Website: macys
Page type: payment
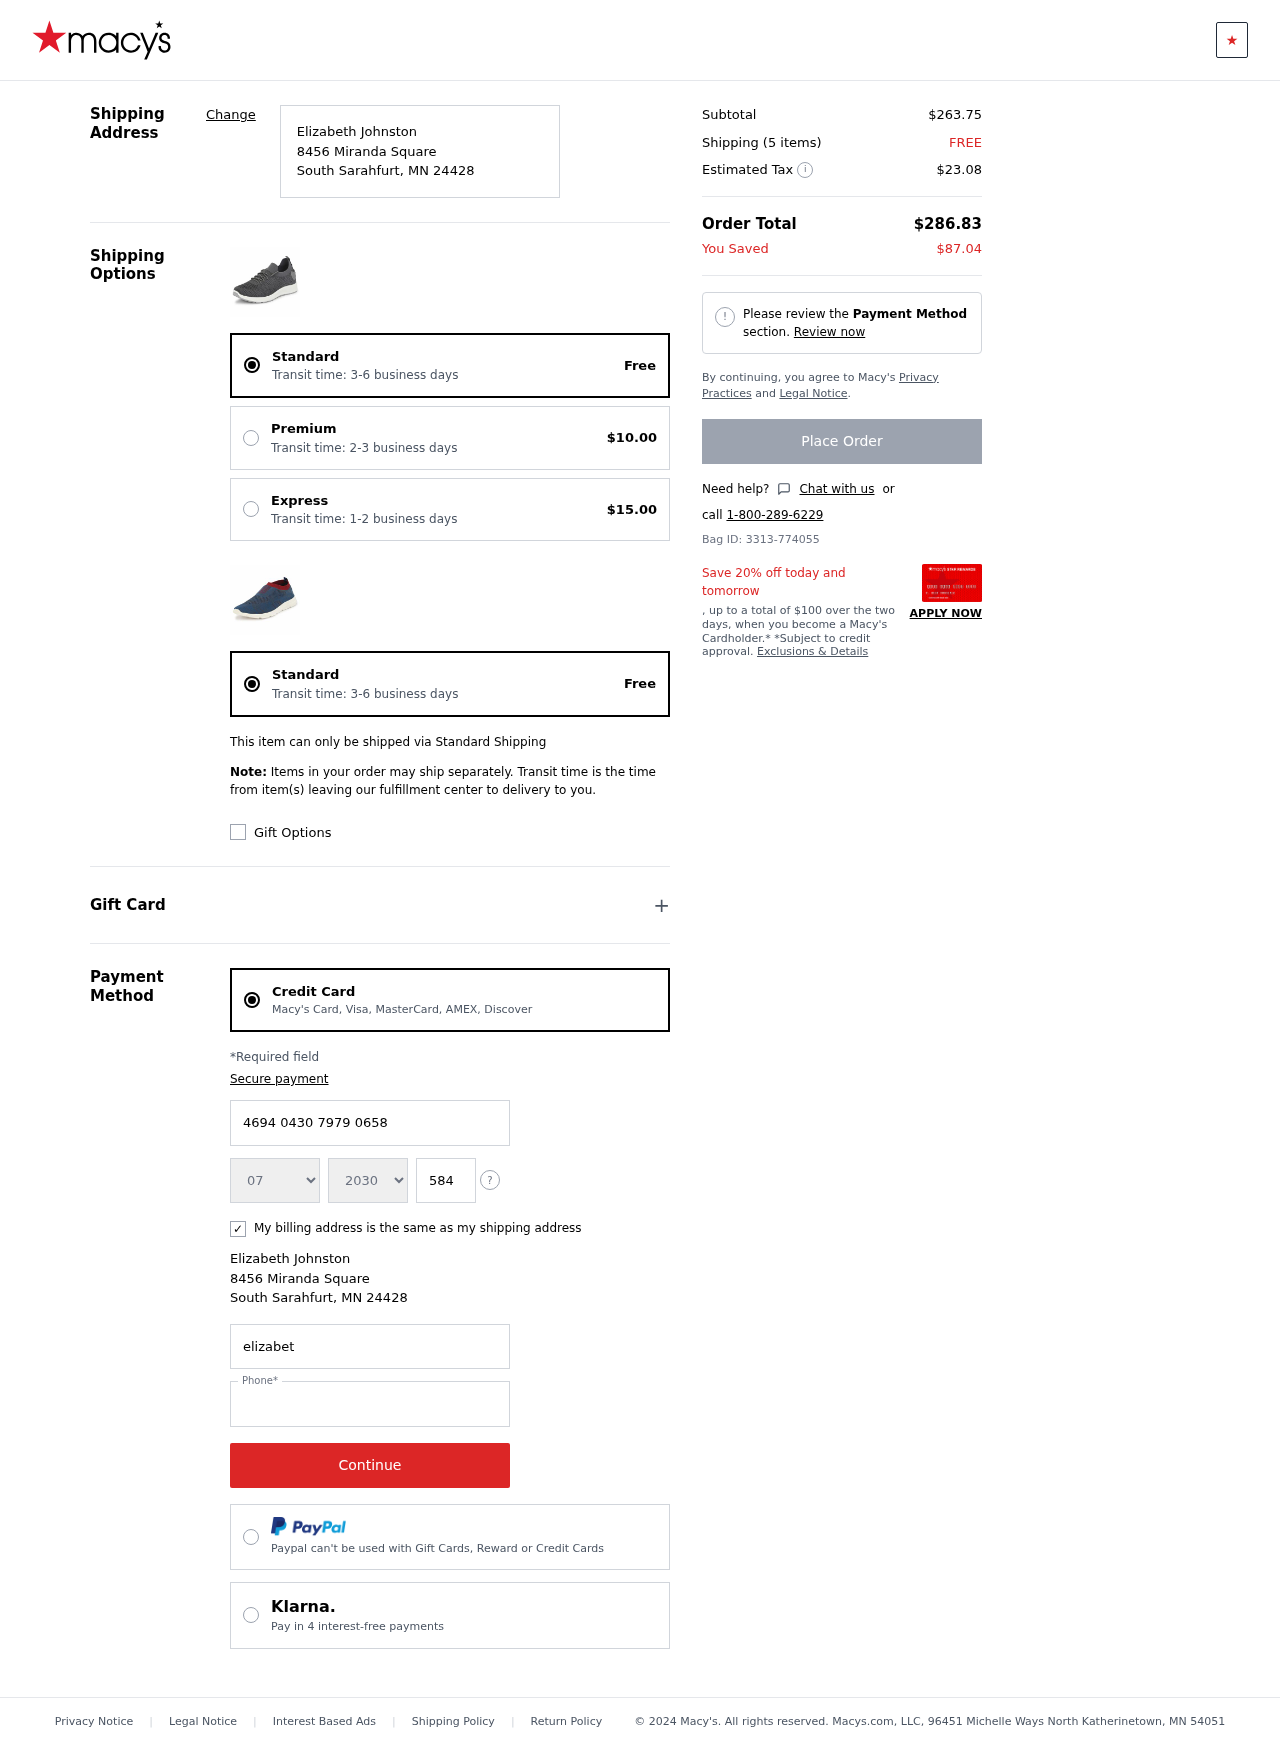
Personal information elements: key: PII_CARD_CVV
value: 584
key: PII_CARD_EXPIRY_MONTH
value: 07
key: PII_CARD_EXPIRY_YEAR
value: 30
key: PII_CARD_NUMBER
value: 4694 0430 7979 0658
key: PII_CITY
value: South Sarahfurt
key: PII_EMAIL
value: elizabethjohnston@yahoo.com
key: PII_FULLNAME
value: Elizabeth Johnston
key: PII_PHONE
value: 5634858623
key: PII_POSTCODE
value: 24428
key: PII_STATE_ABBR
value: MN
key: PII_STREET
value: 8456 Miranda Square
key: PII_FULLNAME2
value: Elizabeth Johnston
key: PII_CITY2
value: South Sarahfurt
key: PII_STATE_ABBR2
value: MN
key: PII_POSTCODE_FULL
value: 24428
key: PII_POSTCODE_NUMERIC
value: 24428
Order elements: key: ORDER_DELIVERY_DATE
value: Transit time: 3-6 business days
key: ORDER_SHIPPING_STANDARD
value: Free
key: ORDER_SHIPPING_PREMIUM
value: $10.00
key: ORDER_SHIPPING_EXPRESS
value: $15.00
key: ORDER_DELIVERY_DATE2
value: Transit time: 3-6 business days
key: ORDER_SHIPPING_STANDARD2
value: Free
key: ORDER_SUBTOTAL
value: $263.75
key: ORDER_NUM_ITEMS
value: Shipping (5 items)
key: ORDER_SHIPPING_COST
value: FREE
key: ORDER_TAX
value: $23.08
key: ORDER_TOTAL
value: $286.83
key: ORDER_SAVINGS
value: $87.04
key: ORDER_ID
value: Bag ID: 3313-774055